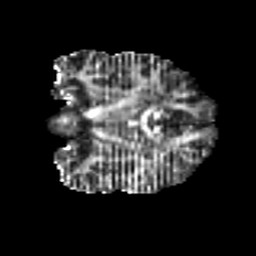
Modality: FA
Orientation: coronal
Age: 27
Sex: male
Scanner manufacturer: ge
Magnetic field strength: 3 T
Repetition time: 7.8 s
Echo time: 0.0606 s